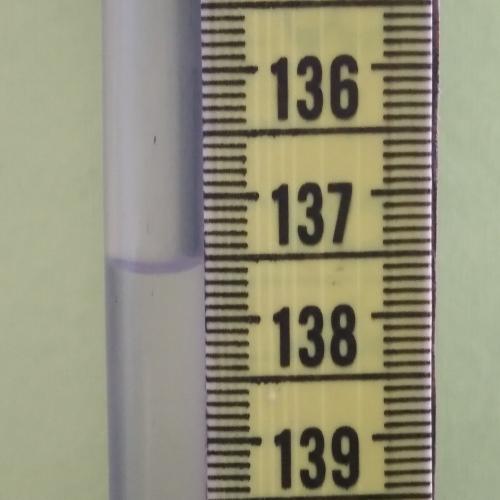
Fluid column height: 137.6 cm